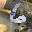
Label: 6